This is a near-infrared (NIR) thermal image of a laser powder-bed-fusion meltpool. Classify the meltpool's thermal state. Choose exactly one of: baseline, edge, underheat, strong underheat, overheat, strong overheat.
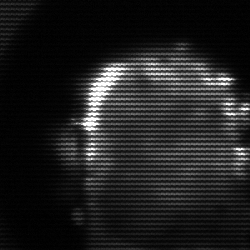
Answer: baseline